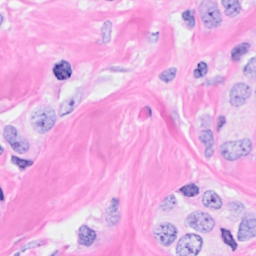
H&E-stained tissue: Breast